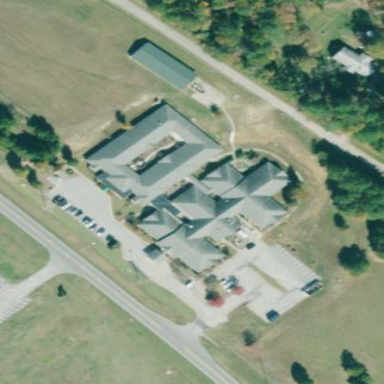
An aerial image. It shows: Nursing home building.